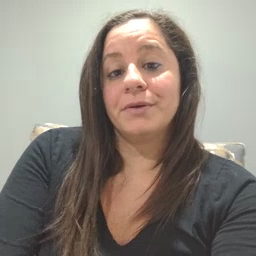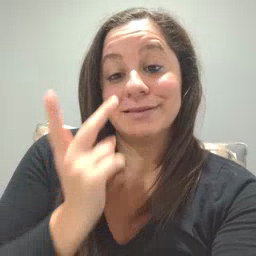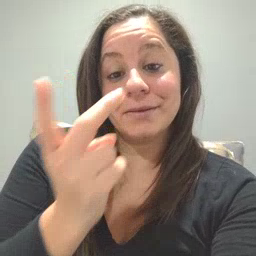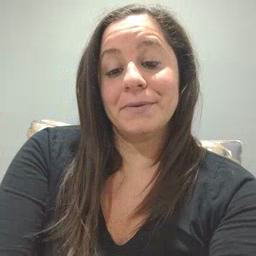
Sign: see